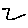
Label: zigzag